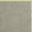
Piece: xx